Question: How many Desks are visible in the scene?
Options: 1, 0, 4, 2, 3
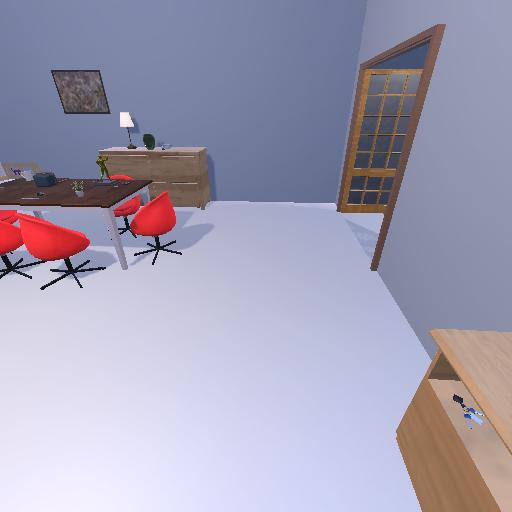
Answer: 1